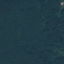
Label: Forest